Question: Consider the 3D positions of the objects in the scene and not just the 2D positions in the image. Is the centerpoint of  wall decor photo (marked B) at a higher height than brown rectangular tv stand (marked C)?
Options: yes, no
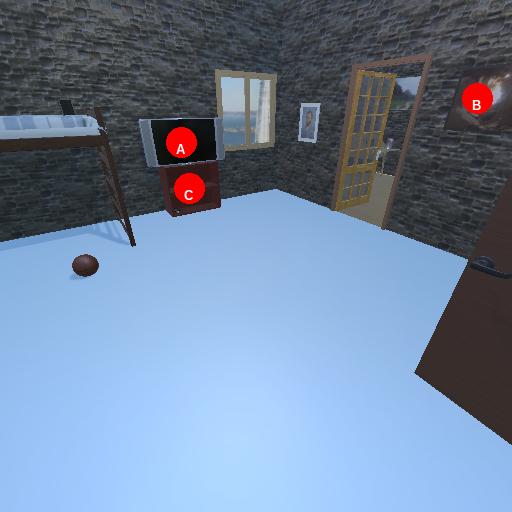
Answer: yes